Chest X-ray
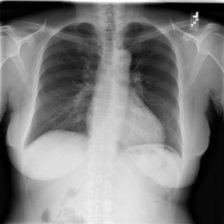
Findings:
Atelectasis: negative
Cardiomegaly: negative
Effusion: negative
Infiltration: negative
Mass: negative
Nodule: negative
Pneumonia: negative
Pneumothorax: negative
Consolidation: negative
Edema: negative
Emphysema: negative
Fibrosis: negative
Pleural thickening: negative
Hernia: negative